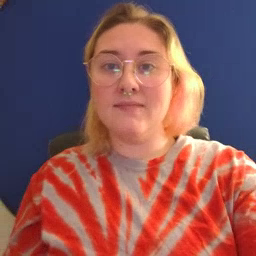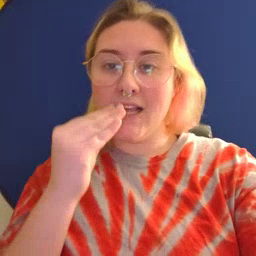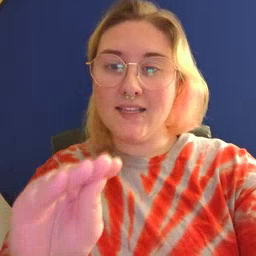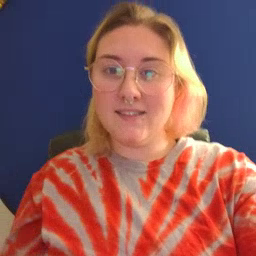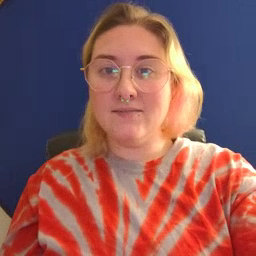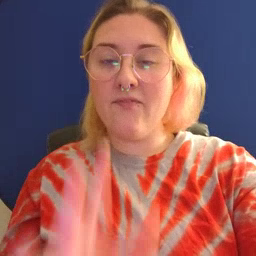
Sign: kiss